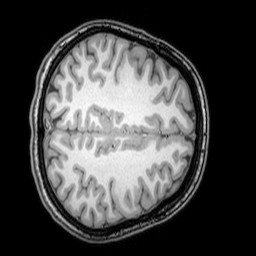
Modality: T1w
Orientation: axial
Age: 24
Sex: female
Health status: healthy
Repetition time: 0.081 s
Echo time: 0.037 s